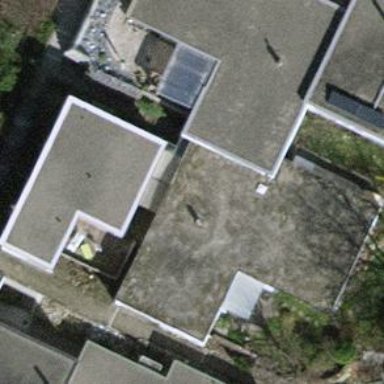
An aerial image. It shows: Terrace building.